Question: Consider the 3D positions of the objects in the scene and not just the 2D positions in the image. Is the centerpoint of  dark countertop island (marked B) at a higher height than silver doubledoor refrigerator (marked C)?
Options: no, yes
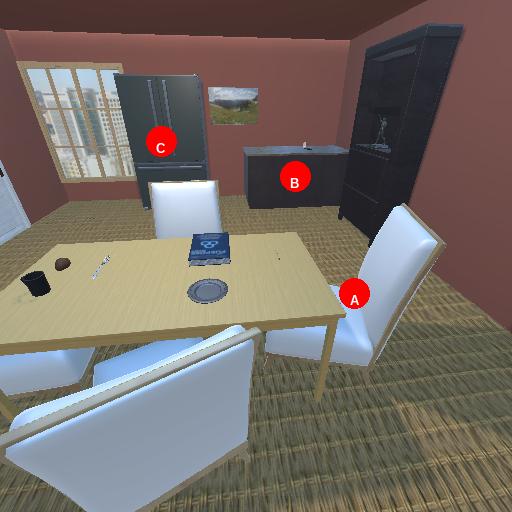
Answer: no